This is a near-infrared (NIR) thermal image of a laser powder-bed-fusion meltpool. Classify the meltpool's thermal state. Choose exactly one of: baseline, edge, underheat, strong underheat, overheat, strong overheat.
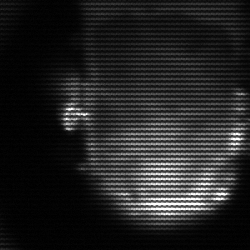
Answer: baseline